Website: bh-photo
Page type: address-validator
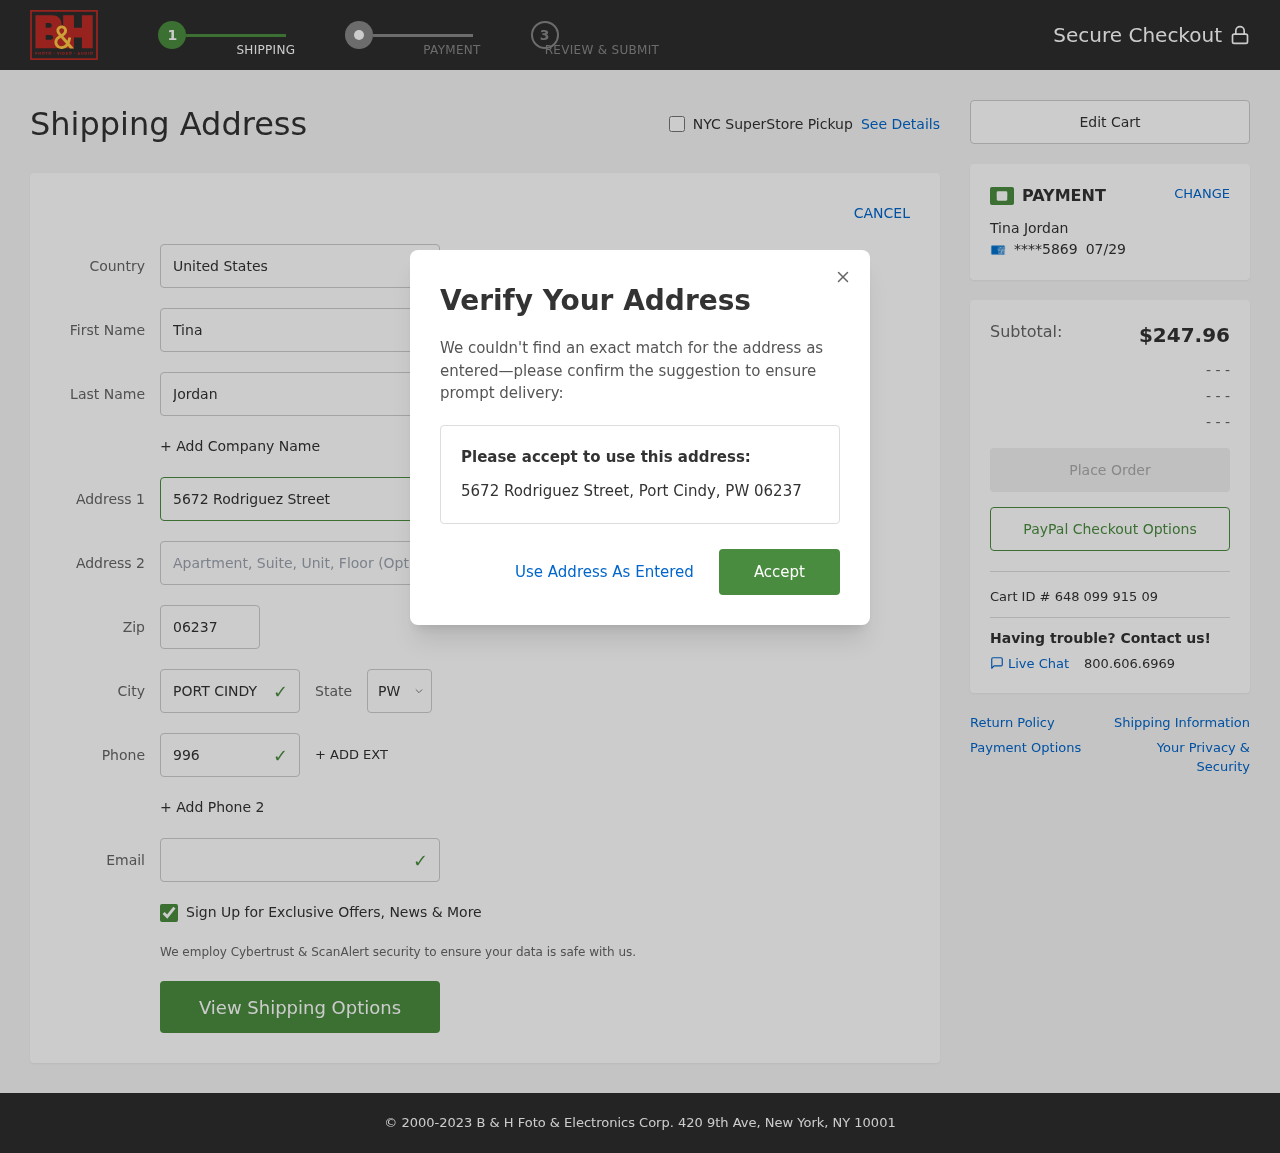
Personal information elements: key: PII_CARD_EXPIRY
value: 07/29
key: PII_CARD_LAST4
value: ****5869
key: PII_CITY
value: Port Cindy
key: PII_COUNTRY
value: United States
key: PII_EMAIL
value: tjordan@yahoo.com
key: PII_FIRSTNAME
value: Tina
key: PII_FULLNAME
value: Tina Jordan
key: PII_LASTNAME
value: Jordan
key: PII_PHONE
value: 9966814254
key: PII_POSTCODE
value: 06237
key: PII_STATE_ABBR
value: PW
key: PII_STREET
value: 5672 Rodriguez Street
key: PII_CITY_STATE_ZIP
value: Port Cindy, PW 06237
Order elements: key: ORDER_SUBTOTAL
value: $247.96
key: ORDER_ID
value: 648 099 915 09